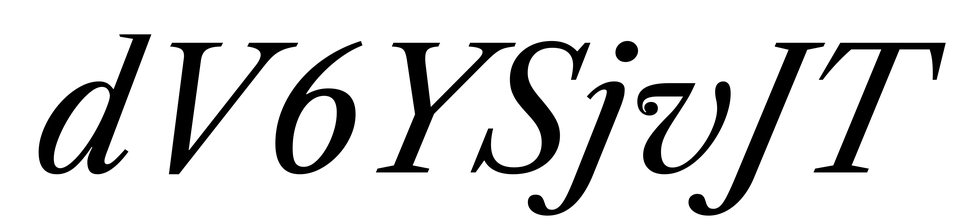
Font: LibreCaslonText-Italic_Italic